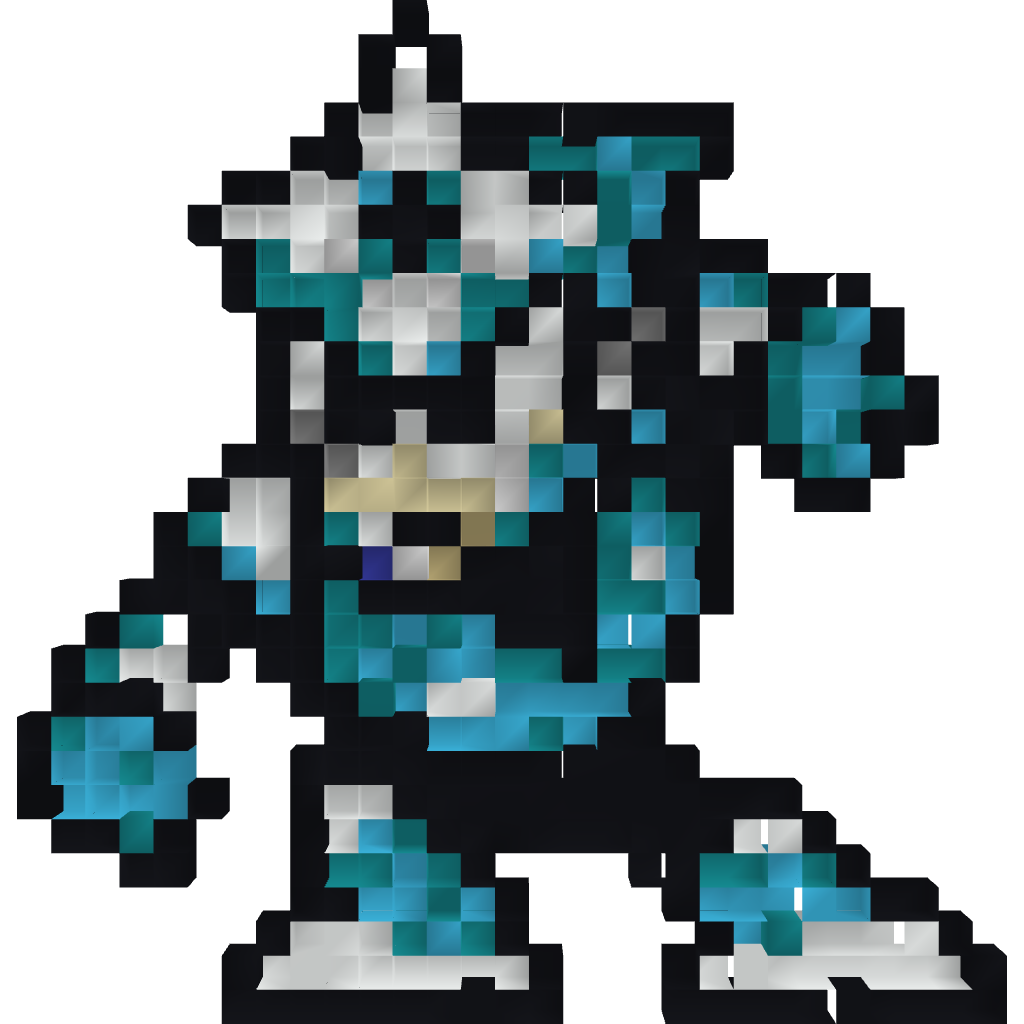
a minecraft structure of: Shadow Man